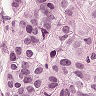
Metastatic tissue present: yes